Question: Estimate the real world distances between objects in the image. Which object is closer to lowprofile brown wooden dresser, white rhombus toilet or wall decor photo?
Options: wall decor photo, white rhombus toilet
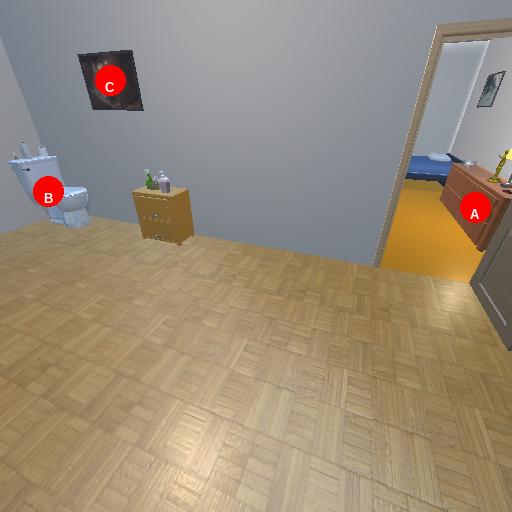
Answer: wall decor photo